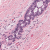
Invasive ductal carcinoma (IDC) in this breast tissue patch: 0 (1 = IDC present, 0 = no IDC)